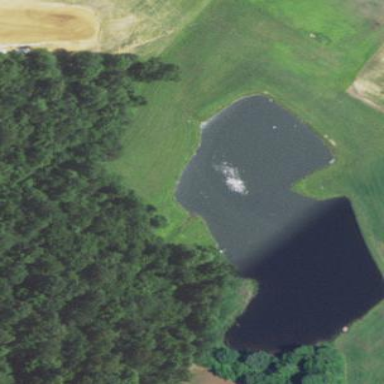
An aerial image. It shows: Pond surrounded by natural water.